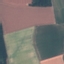
Label: AnnualCrop